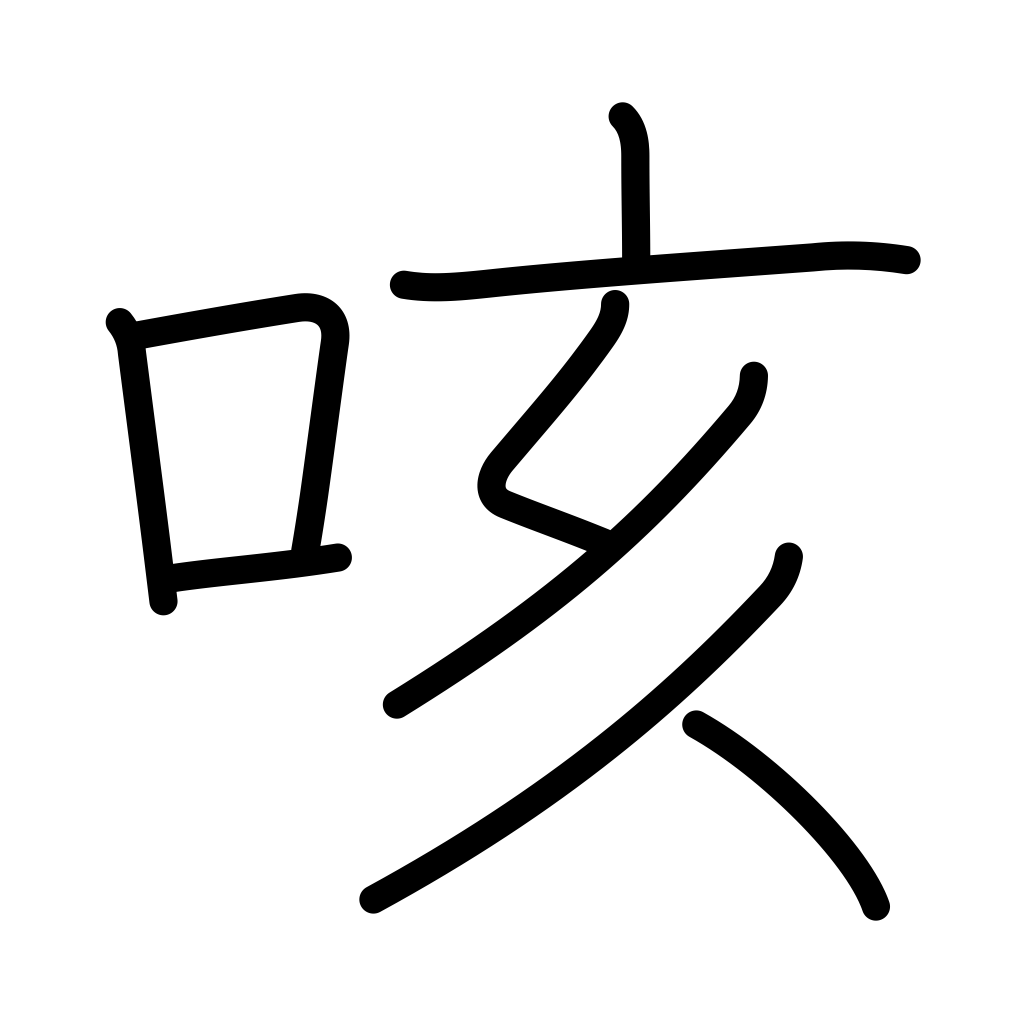
Meaning: cough, clear throat